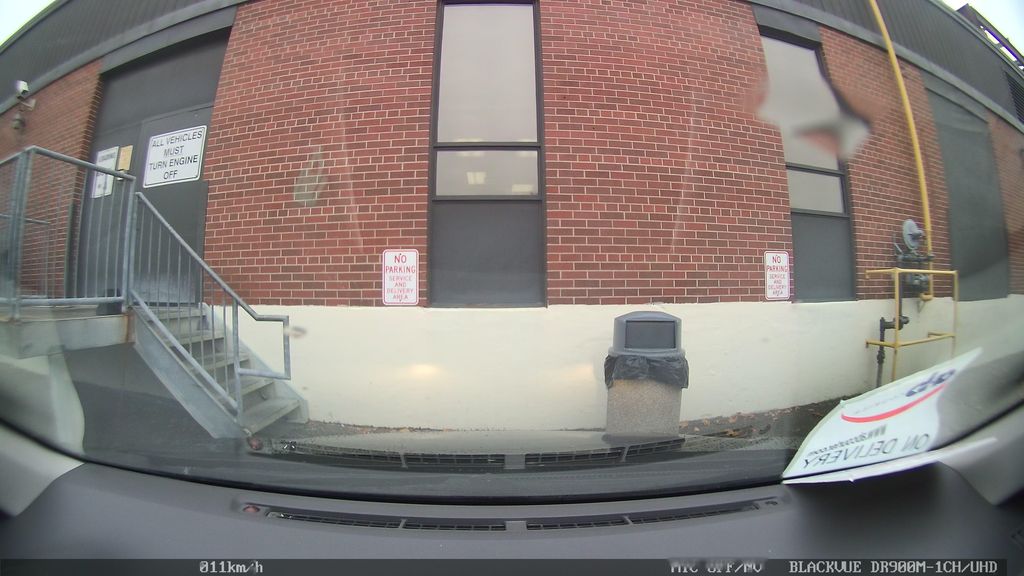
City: toronto